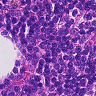
Metastatic tissue present: no